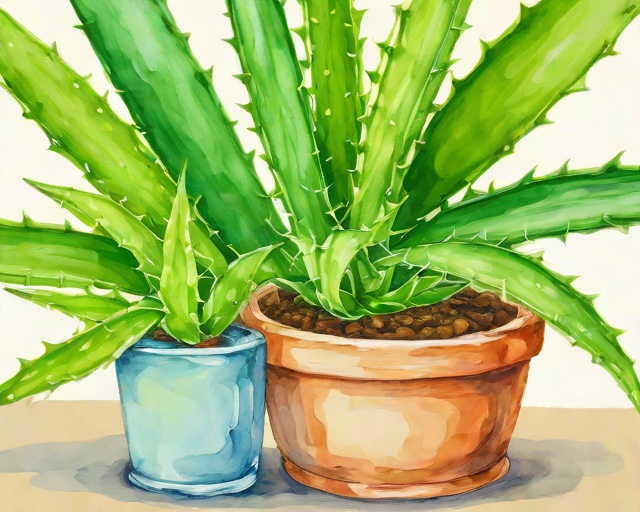
Category: Get Well